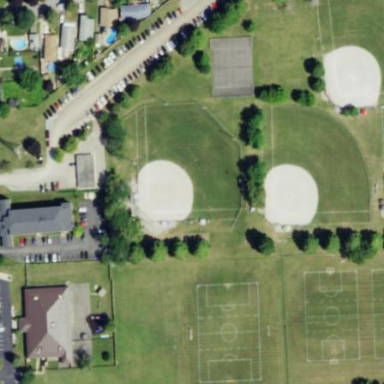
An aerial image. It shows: Baseball pitch for leisure land.